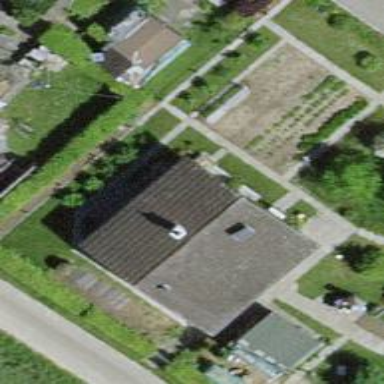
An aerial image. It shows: Bungalow-style building.